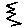
Label: zigzag